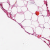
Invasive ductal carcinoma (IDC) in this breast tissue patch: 0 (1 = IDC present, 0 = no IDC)